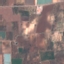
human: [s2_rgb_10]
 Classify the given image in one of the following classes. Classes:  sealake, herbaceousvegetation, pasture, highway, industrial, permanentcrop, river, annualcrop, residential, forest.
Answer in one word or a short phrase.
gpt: PermanentCrop